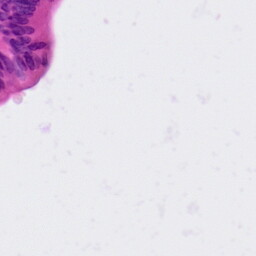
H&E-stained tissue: Colon